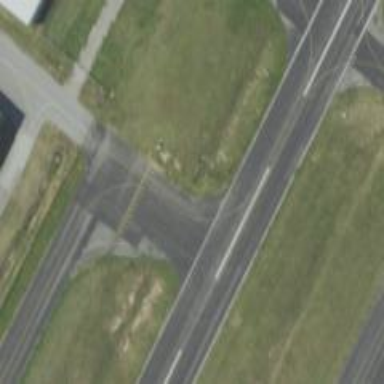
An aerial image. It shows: Image of taxiway at airport.